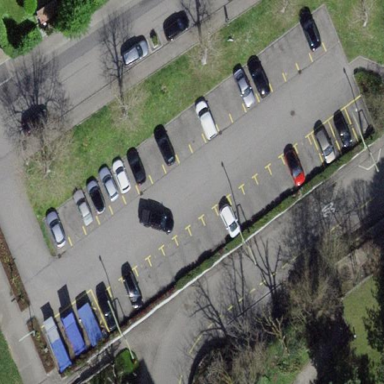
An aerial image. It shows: Parking area with surface.